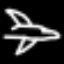
Label: airplane